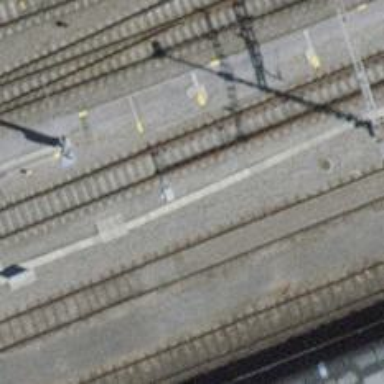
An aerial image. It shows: Single-track railway with electrified contact lines.